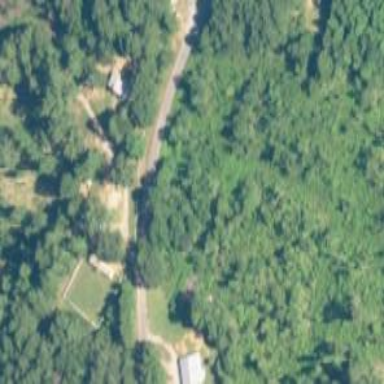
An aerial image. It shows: Driveway.